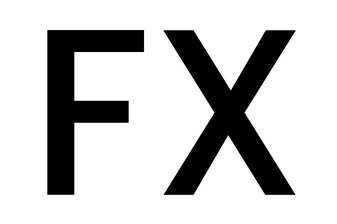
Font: Poppins-Medium